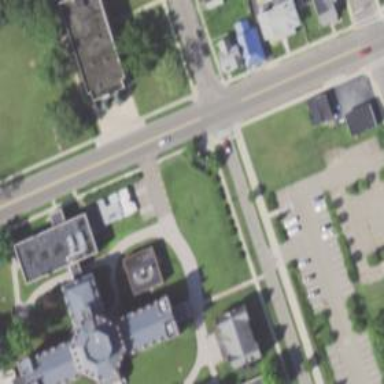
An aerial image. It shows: Road with stop sign.